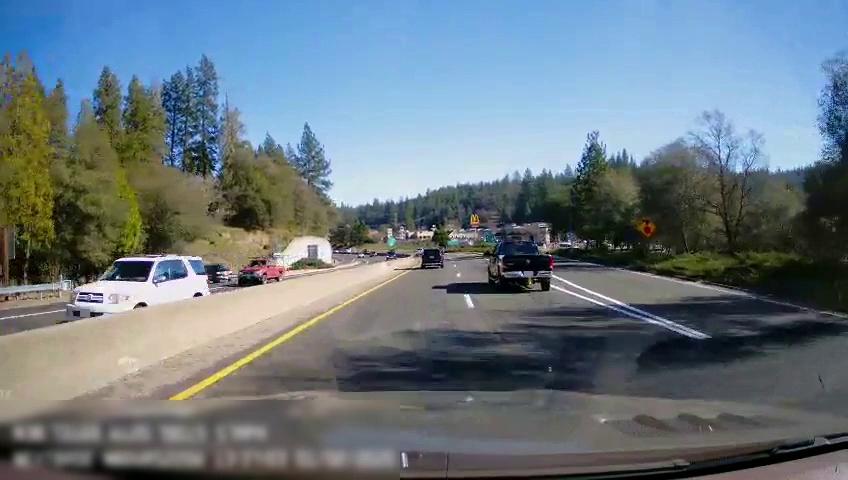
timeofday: Day
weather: Sunny
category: Drivable Space
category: Drivable Space
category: Vehicles | Truck
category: Vehicles | SUV
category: Vehicles | Truck
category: Vehicles | SUV
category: Vehicles | SUV
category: Vehicles | Truck
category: Vehicles | SUV
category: Lanes | Current Lane
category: Lanes | Current Lane
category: Lanes | Current Lane
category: Lanes | Alternate Lane
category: Lanes | Alternate Lane
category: Lanes | Opposite Lane
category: Traffic | Signs